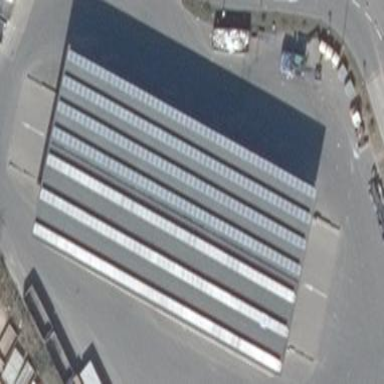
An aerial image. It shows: Flat roof building.